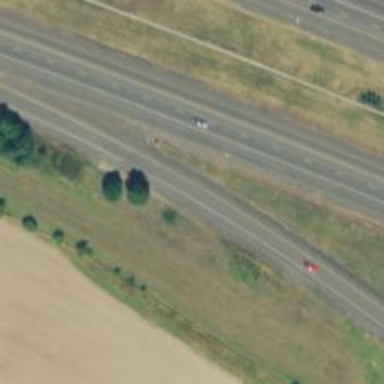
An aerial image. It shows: Asphalt motorway link.